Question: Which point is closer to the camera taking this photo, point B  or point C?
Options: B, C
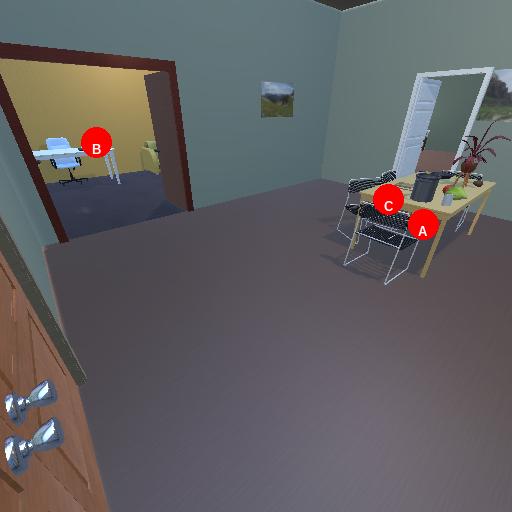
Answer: B